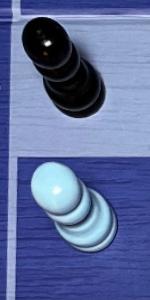
Label: Pawn_White